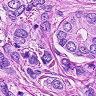
Metastatic tissue present: yes